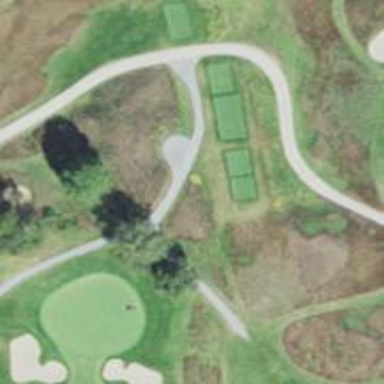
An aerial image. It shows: Service road used as golf cart path.